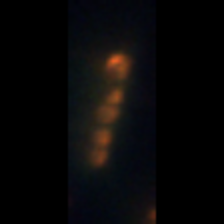
Taxon: Chaetoceros
Group: Diatoms